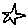
Label: star